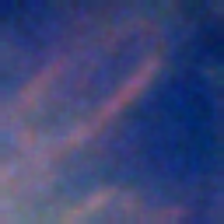
Taxon: Unknown_detritus
Group: Unknown